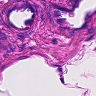
Metastatic tissue present: no